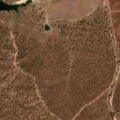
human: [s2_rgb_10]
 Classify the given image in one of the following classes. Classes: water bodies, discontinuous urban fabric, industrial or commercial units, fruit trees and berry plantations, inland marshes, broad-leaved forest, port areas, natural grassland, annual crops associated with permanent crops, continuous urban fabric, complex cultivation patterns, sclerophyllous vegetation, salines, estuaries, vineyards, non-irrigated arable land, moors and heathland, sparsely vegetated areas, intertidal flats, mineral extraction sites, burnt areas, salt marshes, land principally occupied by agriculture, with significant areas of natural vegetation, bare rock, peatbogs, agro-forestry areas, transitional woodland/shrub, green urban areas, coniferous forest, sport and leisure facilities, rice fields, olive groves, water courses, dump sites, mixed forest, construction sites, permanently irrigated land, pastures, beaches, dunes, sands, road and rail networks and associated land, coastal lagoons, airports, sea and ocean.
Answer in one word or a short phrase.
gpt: non-irrigated arable land, permanently irrigated land, pastures, agro-forestry areas